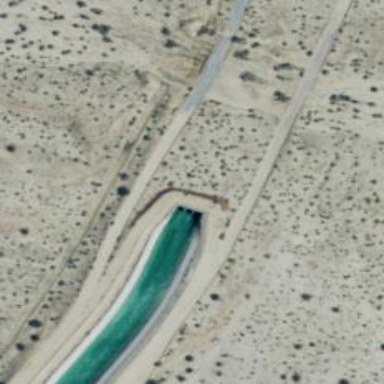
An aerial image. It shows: Culvert tunnel passing under canal.